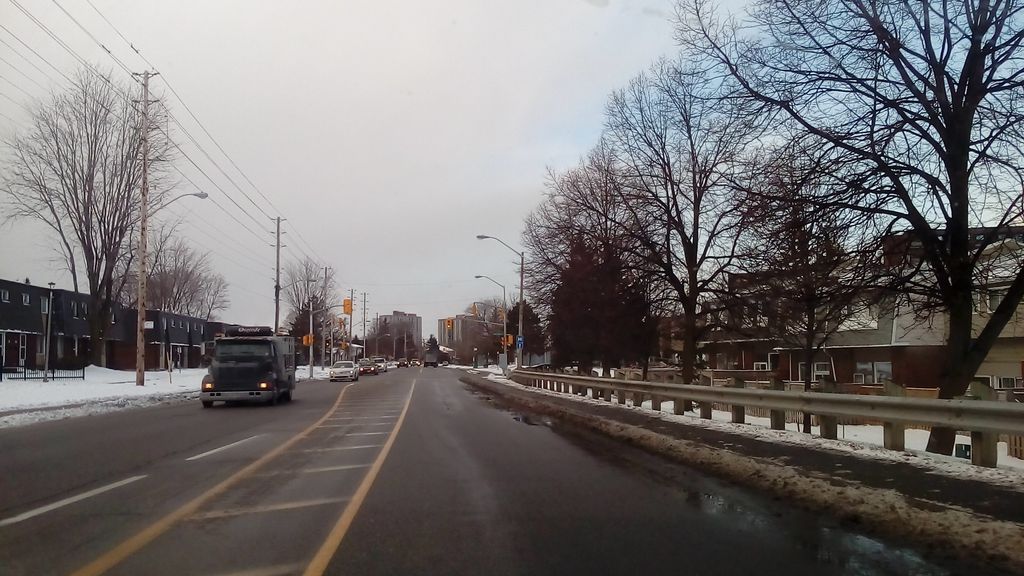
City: ottawa-gatineau